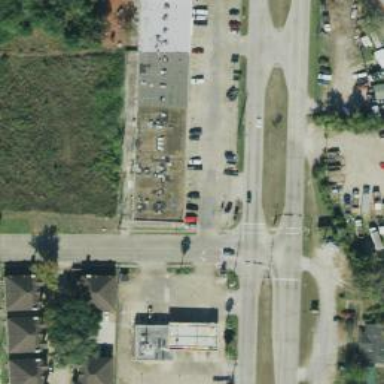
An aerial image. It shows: Convenience shop.